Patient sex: M
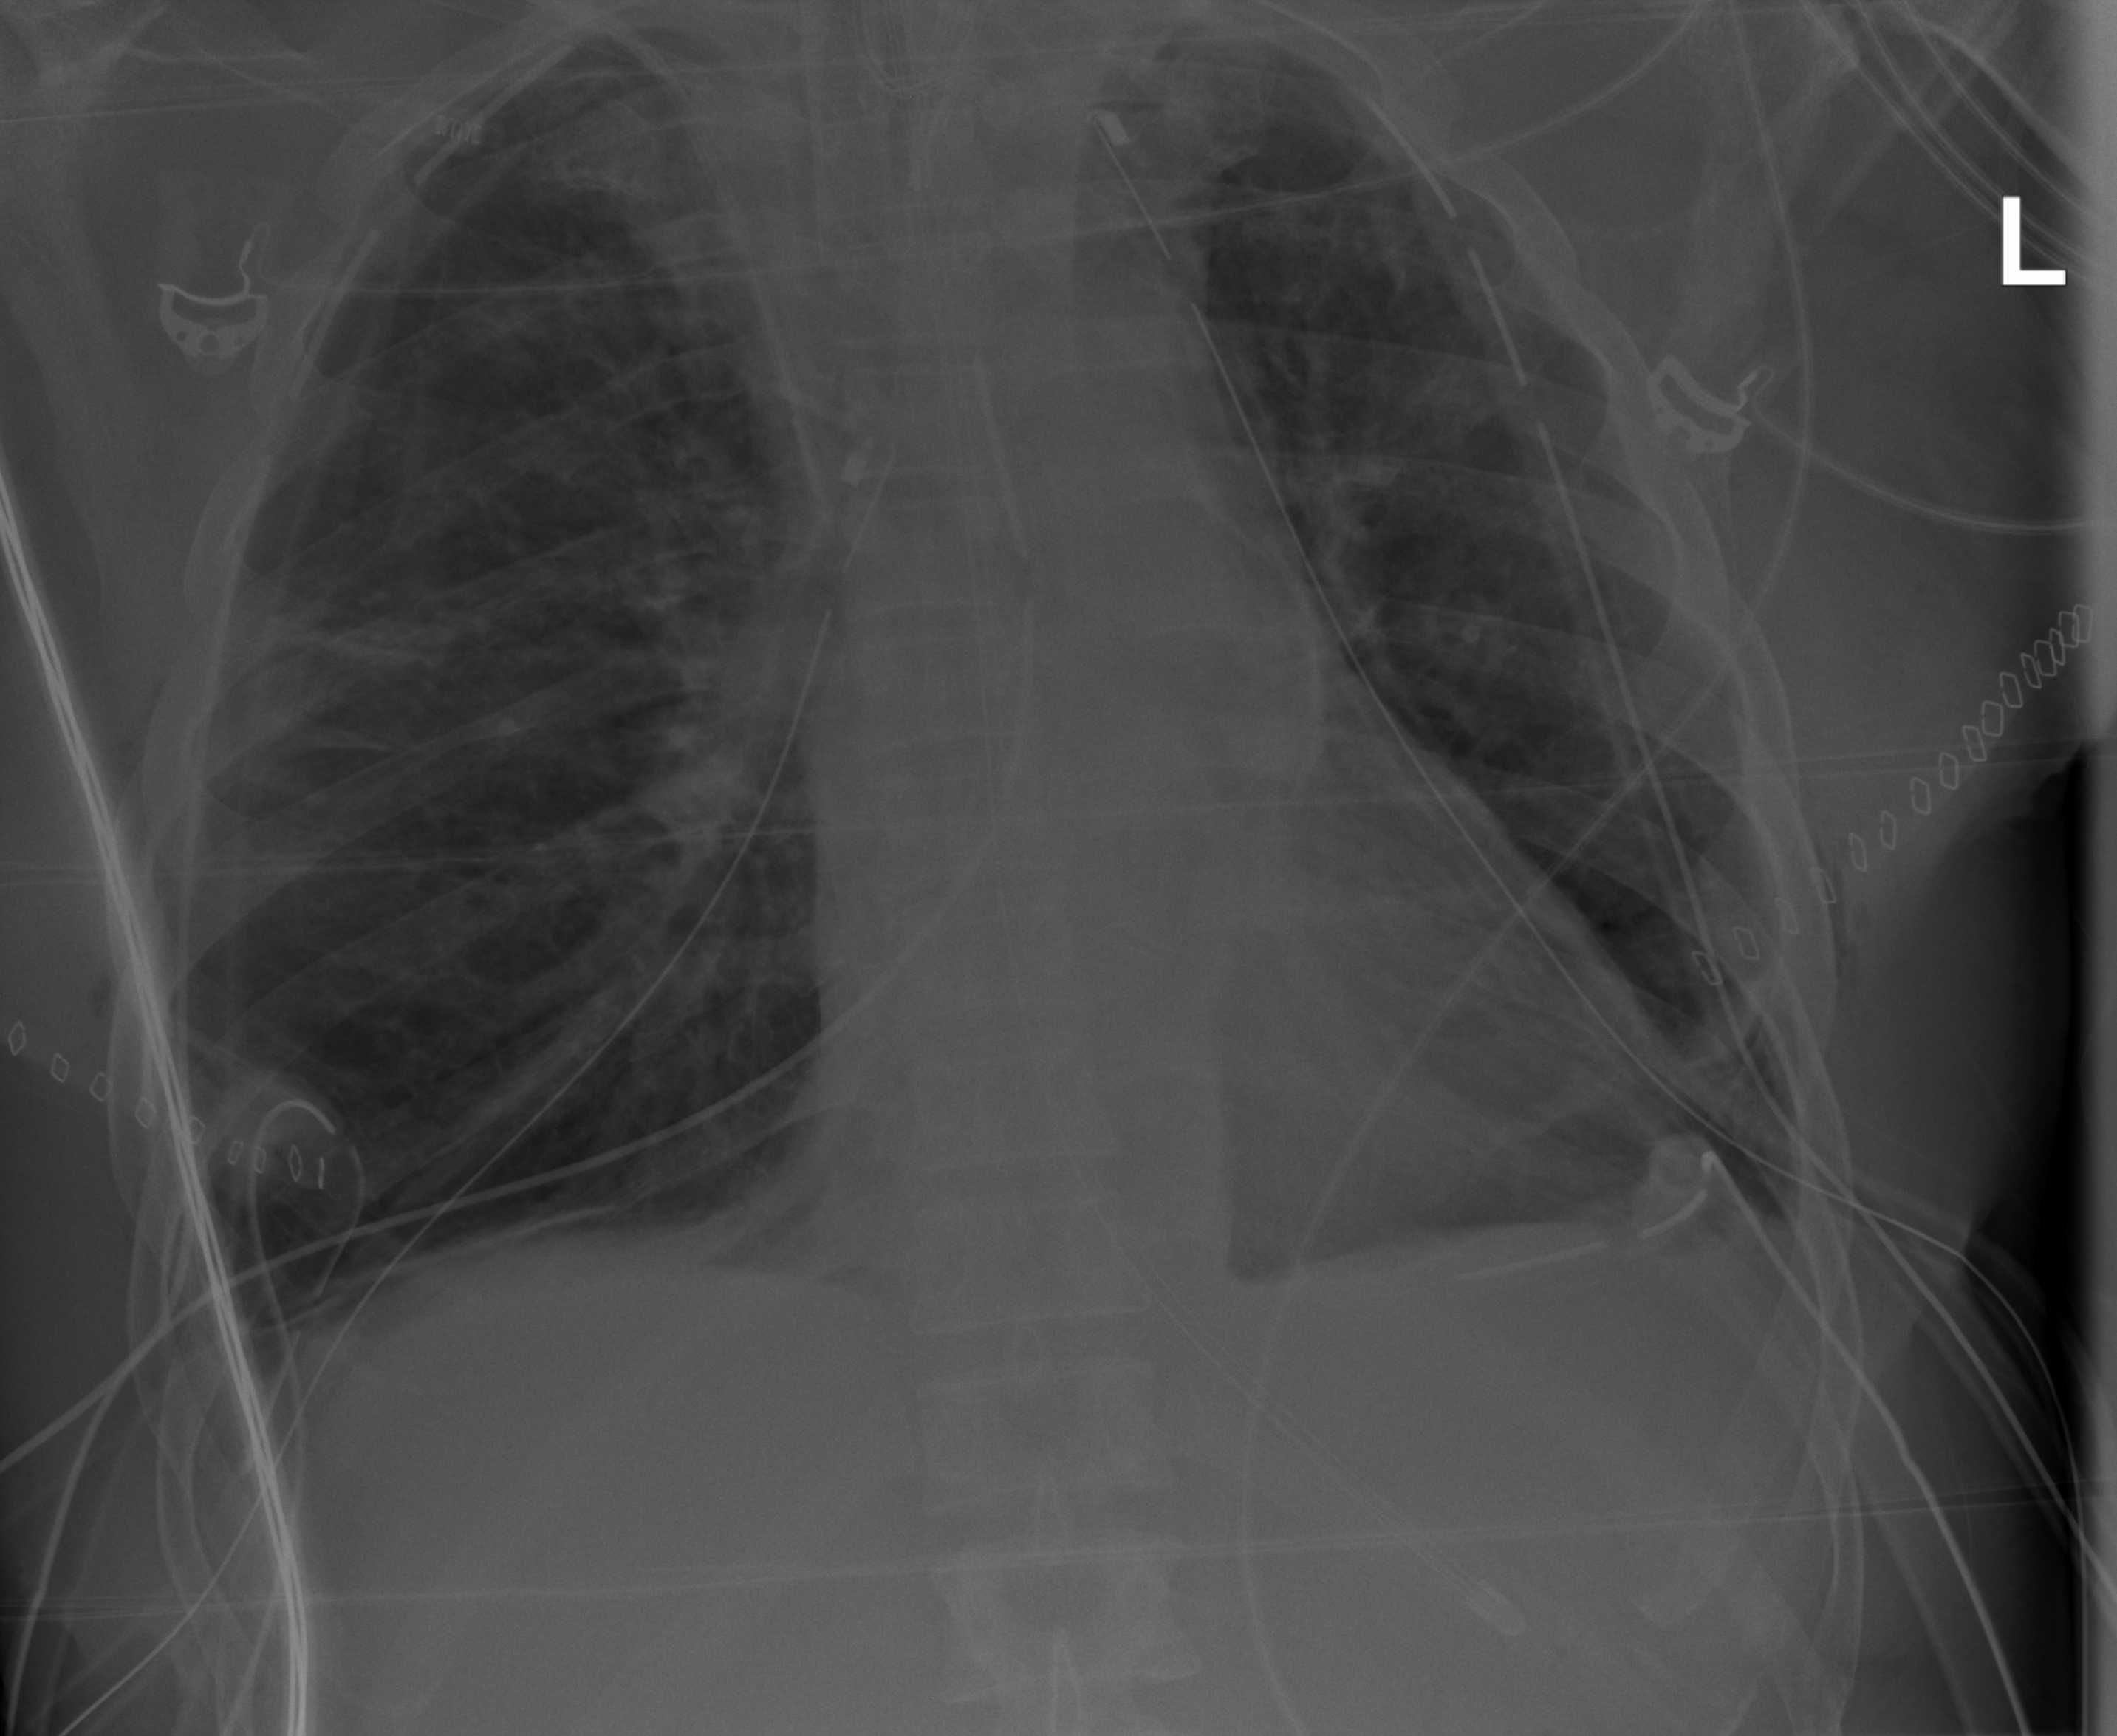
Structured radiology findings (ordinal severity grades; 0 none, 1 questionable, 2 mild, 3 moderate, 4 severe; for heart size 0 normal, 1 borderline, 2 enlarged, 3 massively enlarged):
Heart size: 0
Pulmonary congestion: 0
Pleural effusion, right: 1
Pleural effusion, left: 1
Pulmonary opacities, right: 0
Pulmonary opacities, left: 0
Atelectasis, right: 2
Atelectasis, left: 2